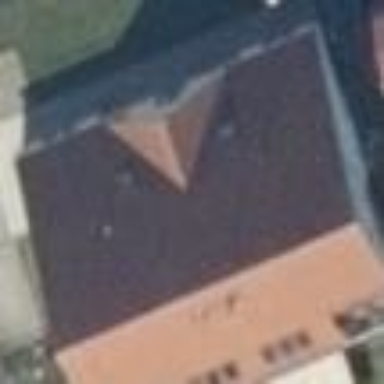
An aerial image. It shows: Gabled house with red roof oriented along direction.